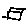
Label: house